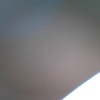
Label: space